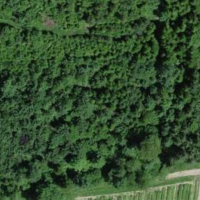
EUNIS habitat code: 43
Species observed at this site:
Cornus sanguinea